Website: crate-barrel
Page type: payment
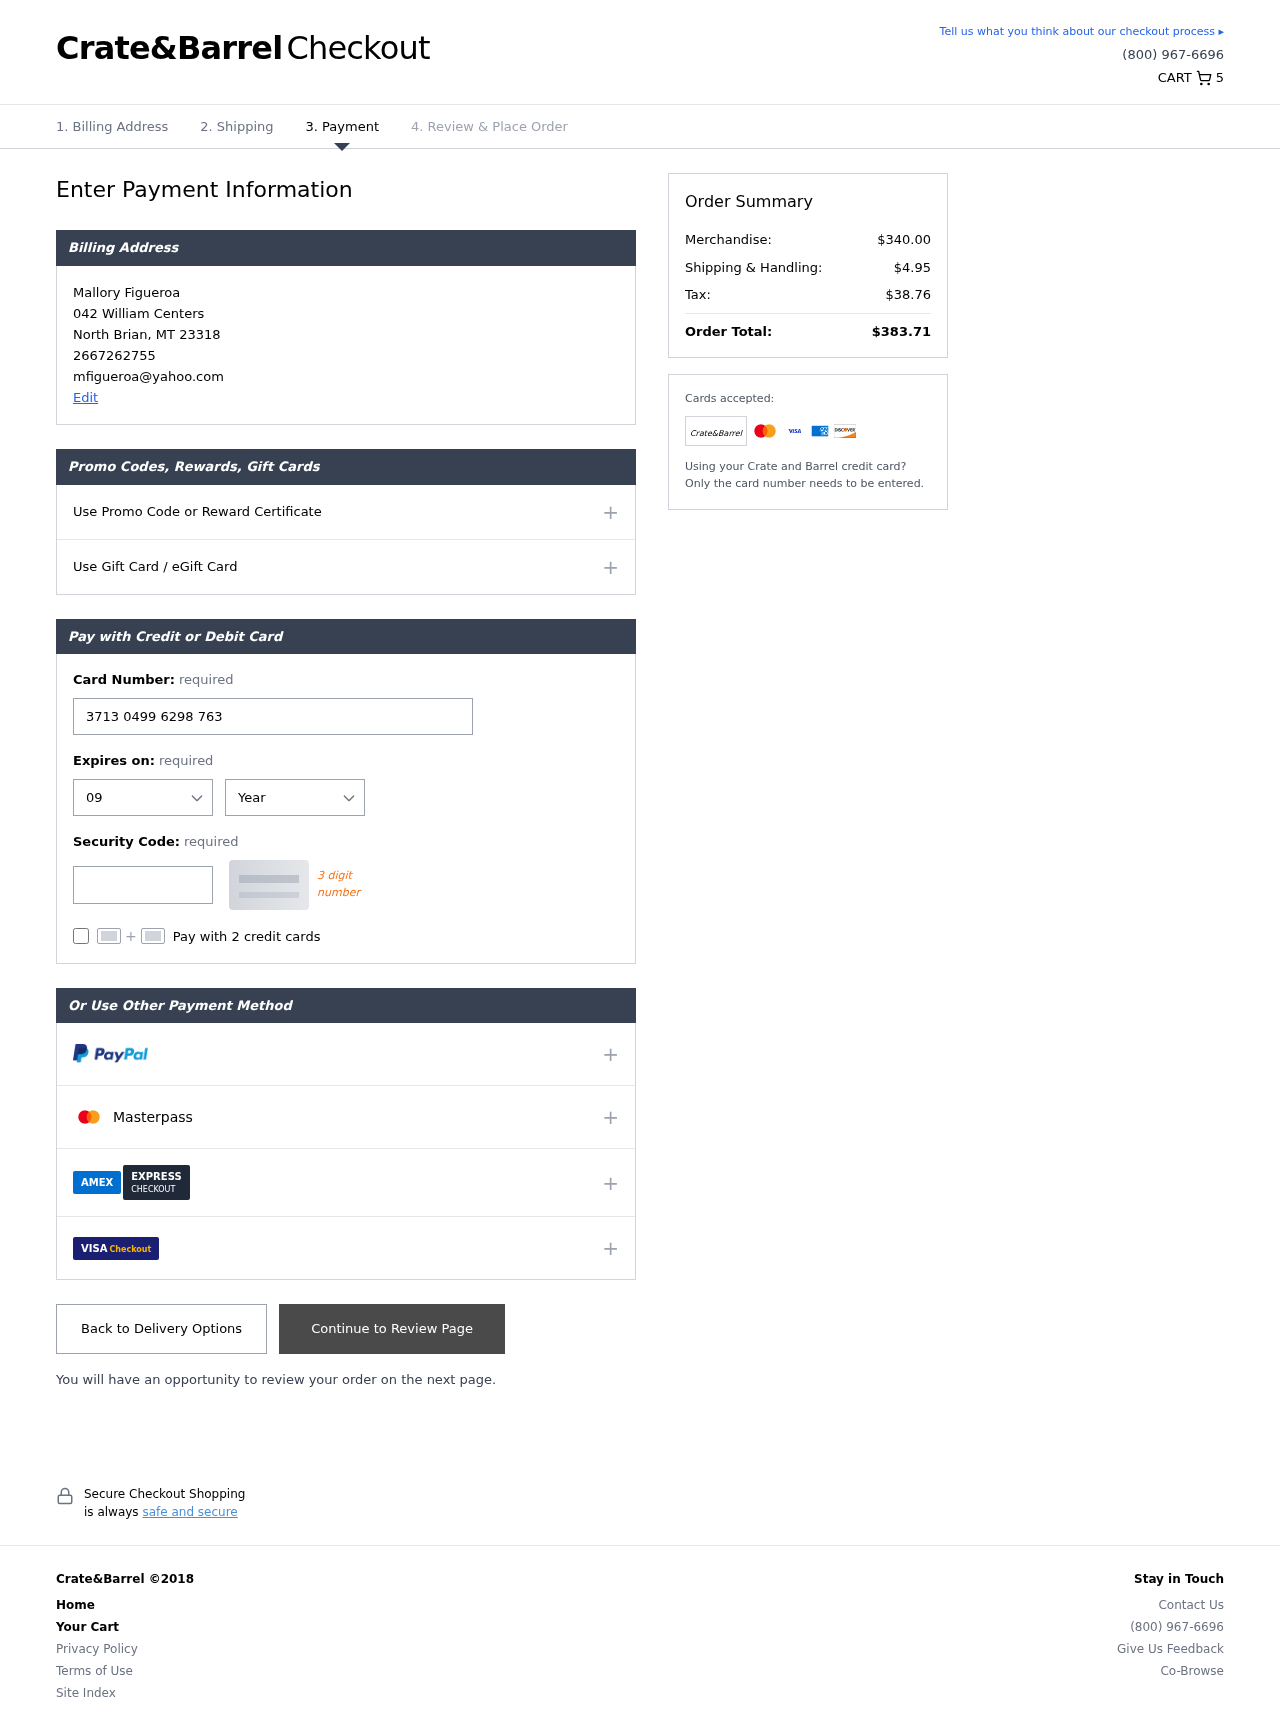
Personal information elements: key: PII_CARD_CVV
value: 0746
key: PII_CARD_EXPIRY_MONTH
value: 09
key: PII_CARD_EXPIRY_YEAR
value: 29
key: PII_CARD_NUMBER
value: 3713 0499 6298 763
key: PII_CITY
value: North Brian
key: PII_EMAIL
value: mfigueroa@yahoo.com
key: PII_FULLNAME
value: Mallory Figueroa
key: PII_PHONE
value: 2667262755
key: PII_POSTCODE
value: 23318
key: PII_STATE_ABBR
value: MT
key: PII_STREET
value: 042 William Centers
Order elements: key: ORDER_NUM_ITEMS
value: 5
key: ORDER_SUBTOTAL
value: $340.00
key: ORDER_SHIPPING_COST
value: $4.95
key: ORDER_TAX
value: $38.76
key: ORDER_TOTAL
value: $383.71